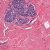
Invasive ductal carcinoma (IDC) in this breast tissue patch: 0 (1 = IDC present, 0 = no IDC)